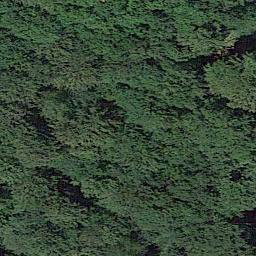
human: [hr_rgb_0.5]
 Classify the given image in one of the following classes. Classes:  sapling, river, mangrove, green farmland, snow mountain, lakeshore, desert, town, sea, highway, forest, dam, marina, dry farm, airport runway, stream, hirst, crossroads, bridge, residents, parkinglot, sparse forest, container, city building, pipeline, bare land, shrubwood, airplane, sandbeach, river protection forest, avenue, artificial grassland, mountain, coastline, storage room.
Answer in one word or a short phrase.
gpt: forest